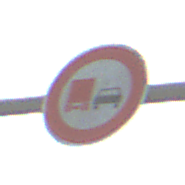
Verkehrszeichen: UeberholverbotKraftfahrzeuge
Umgebung: Outdoor, Urban
Tageszeit: MorningAfternoon
Wetter: PartlyCloudy
Licht: Natural
Jahreszeit: NotSpecified
Kontrast: LowContrast